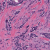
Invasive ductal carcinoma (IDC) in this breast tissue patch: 1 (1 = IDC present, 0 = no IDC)